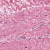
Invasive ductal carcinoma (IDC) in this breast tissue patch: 0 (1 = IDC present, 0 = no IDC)